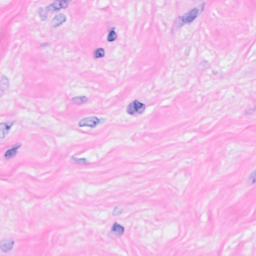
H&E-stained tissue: Breast